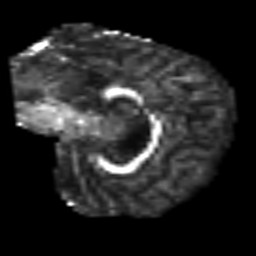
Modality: FA
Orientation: sagittal
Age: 31
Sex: female
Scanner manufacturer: siemens
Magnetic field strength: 3 T
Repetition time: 6.1 s
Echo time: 0.101 s